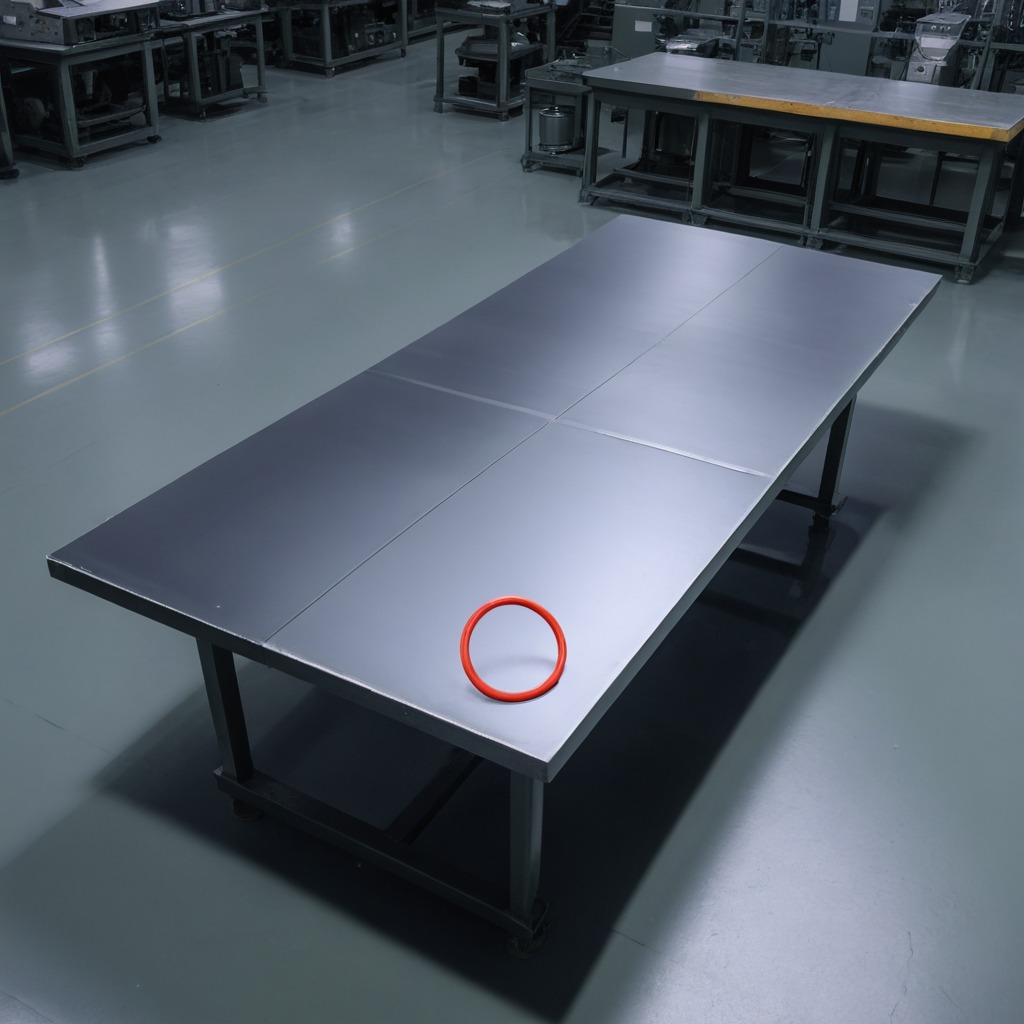
A rubber O-ring is lying on the tabletop in the evening.